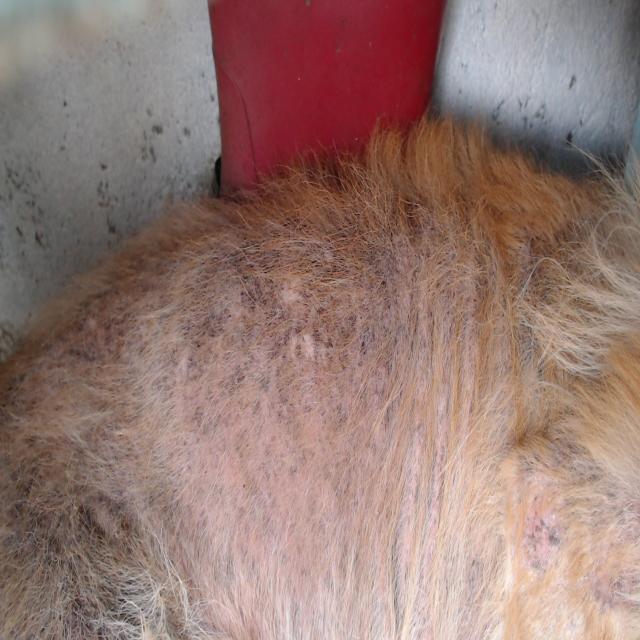
Canine demodicosis (Demodex mange) — caused by Demodex canis mites. Presents with alopecia, follicular papules, pustules, and comedones. Often localized on face and forelimbs.